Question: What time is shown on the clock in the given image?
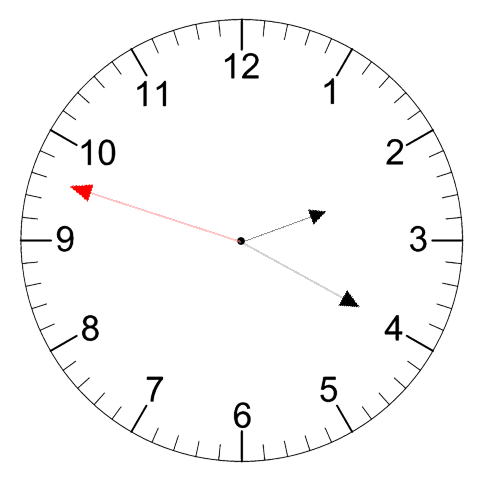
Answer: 02:19:48